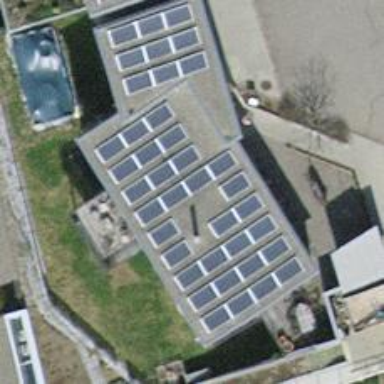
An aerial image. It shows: Small solar photovoltaic panel generator on the roof of building.